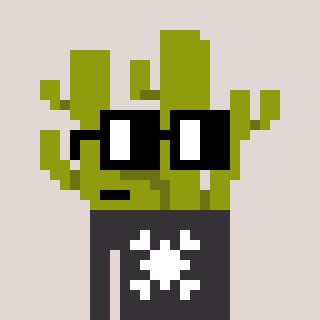
a pixel art character with square black glasses, a cactus-shaped head and a grayscale-colored body on a warm background